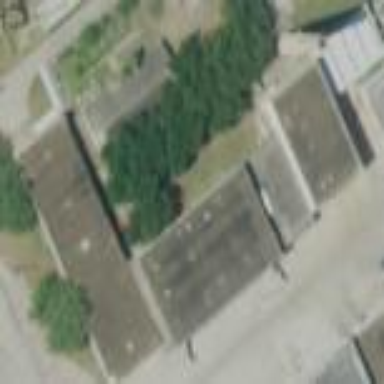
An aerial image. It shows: School building.